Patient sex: F
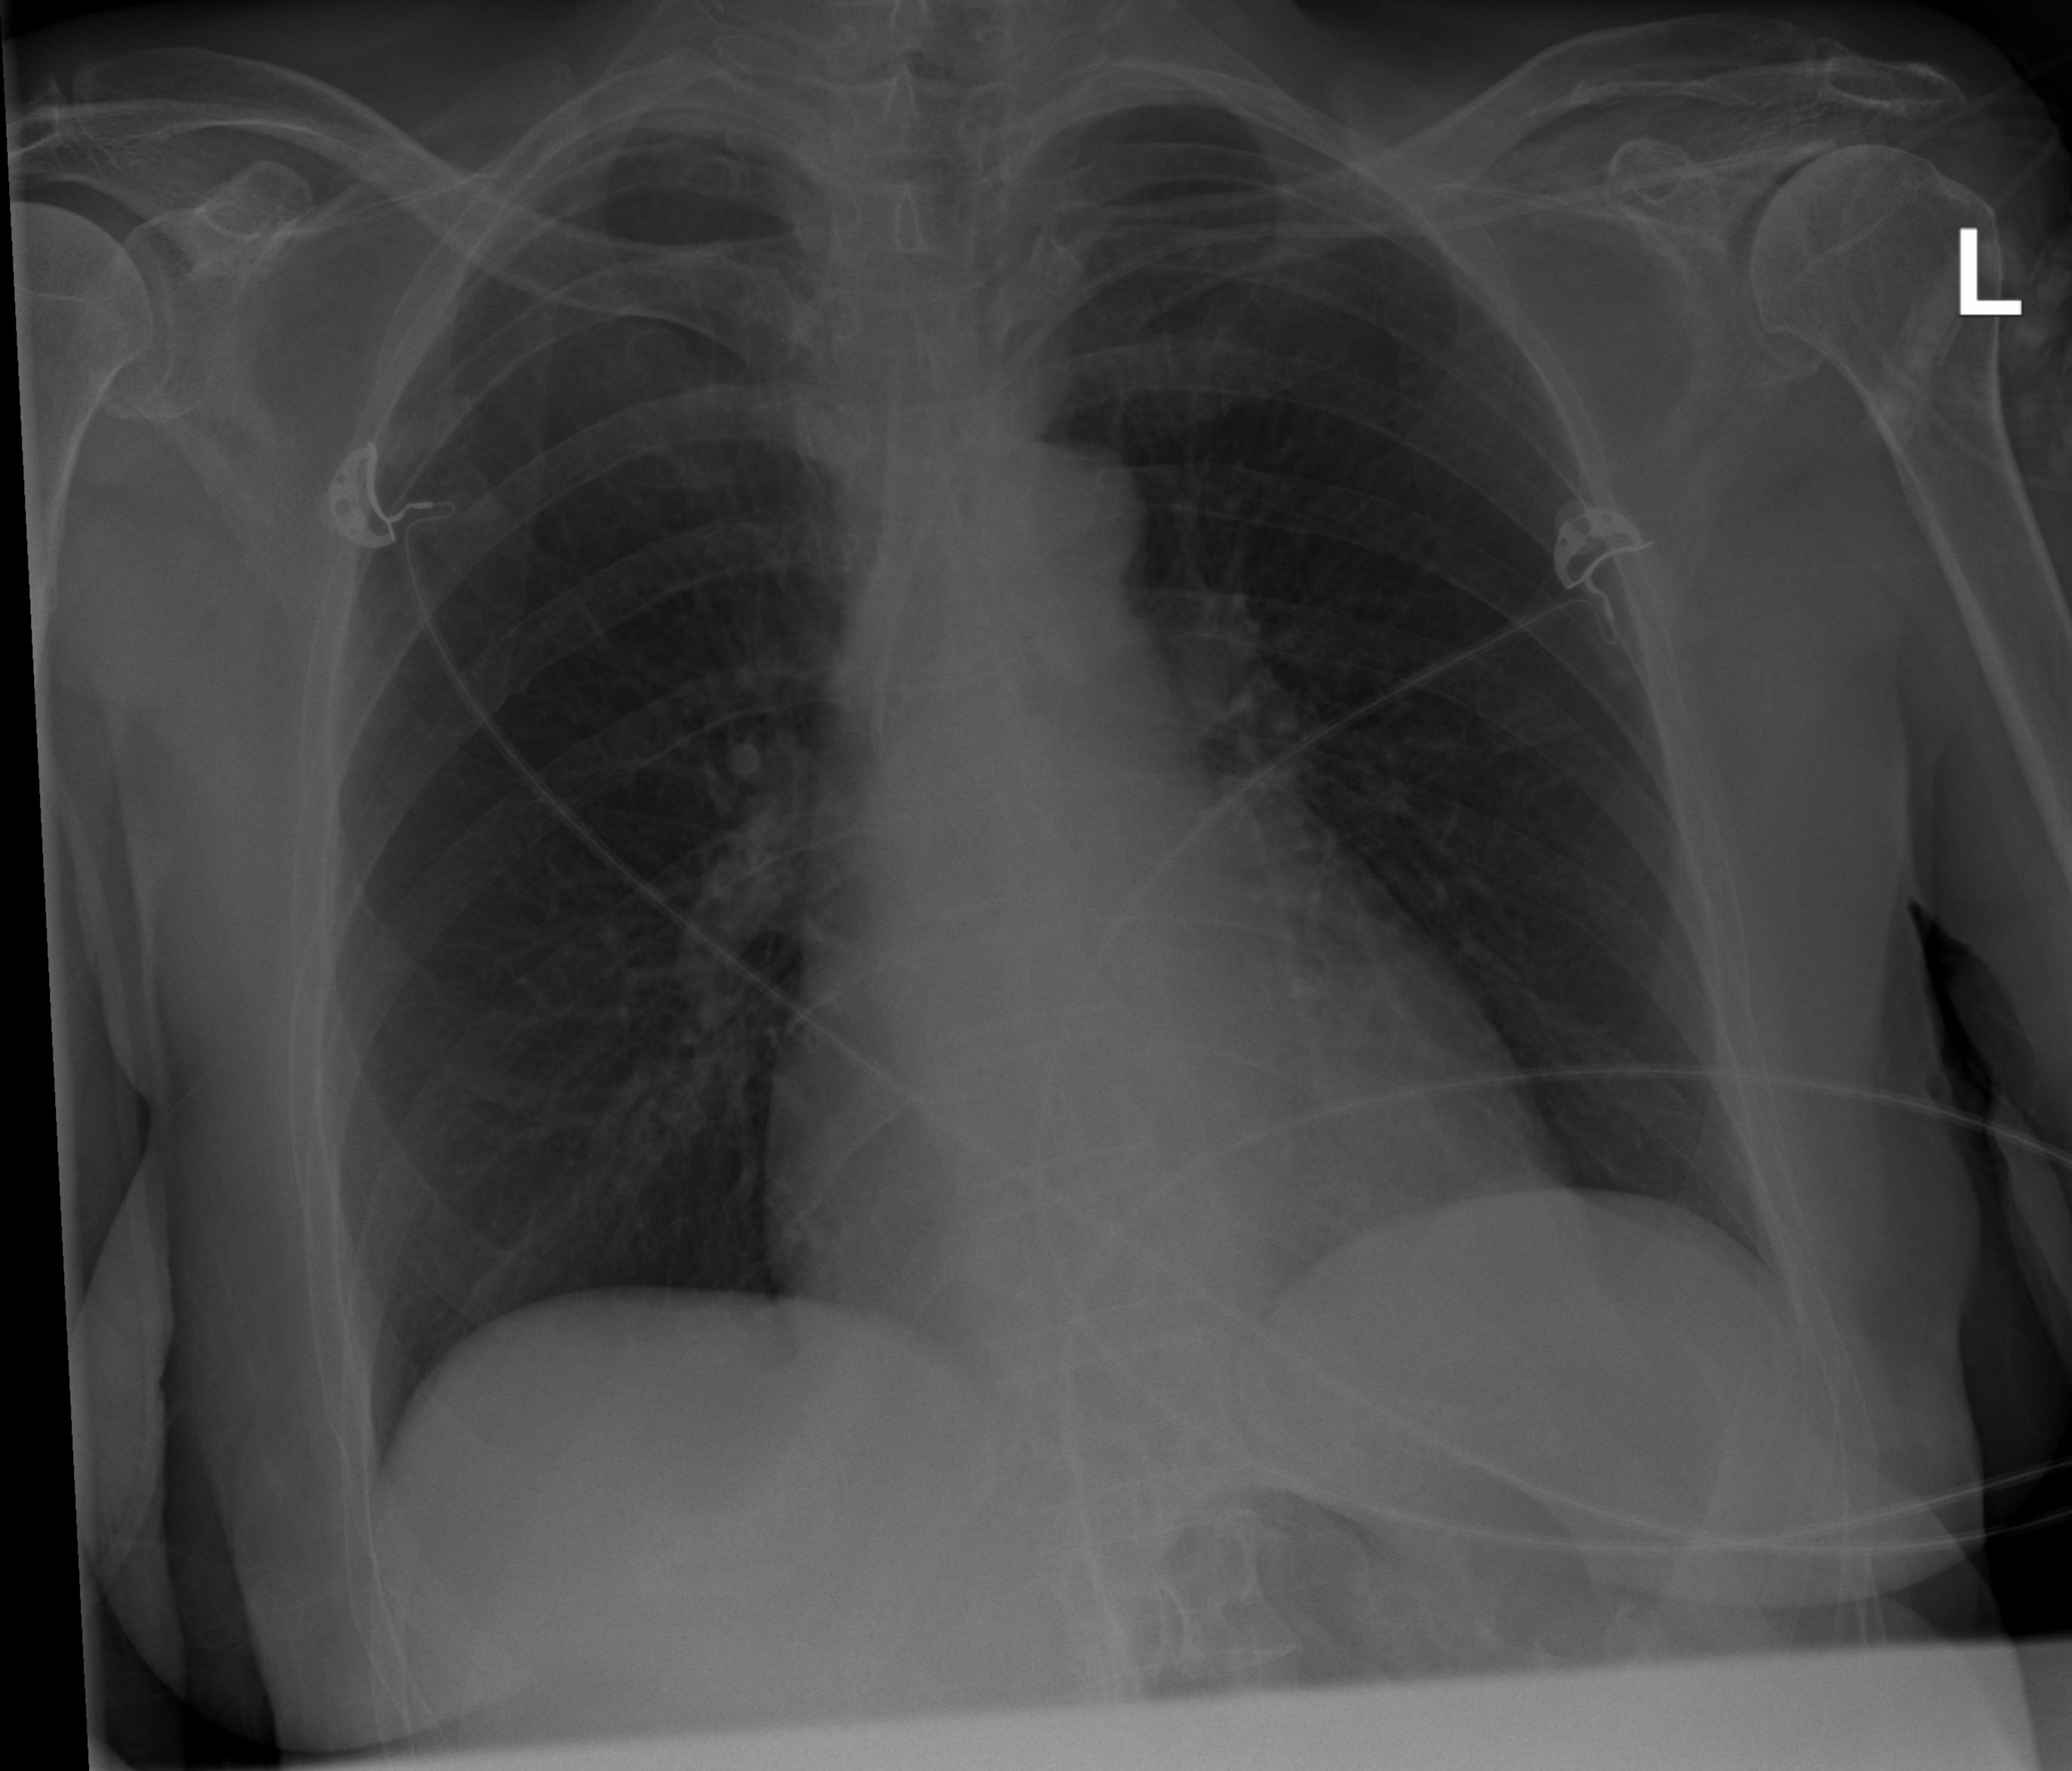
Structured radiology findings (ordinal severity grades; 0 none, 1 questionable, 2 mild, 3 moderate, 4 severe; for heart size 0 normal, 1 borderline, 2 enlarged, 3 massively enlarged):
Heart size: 0
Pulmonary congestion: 0
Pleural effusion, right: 0
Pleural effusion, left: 0
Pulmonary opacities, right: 0
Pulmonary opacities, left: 0
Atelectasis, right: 1
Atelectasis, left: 0